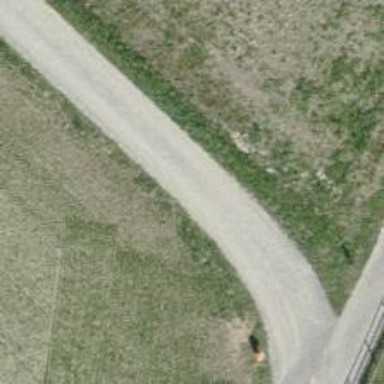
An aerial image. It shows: Gravel track with grade 2 quality.